Chest X-ray. View position: PA
Patient age: 51
Patient sex: F
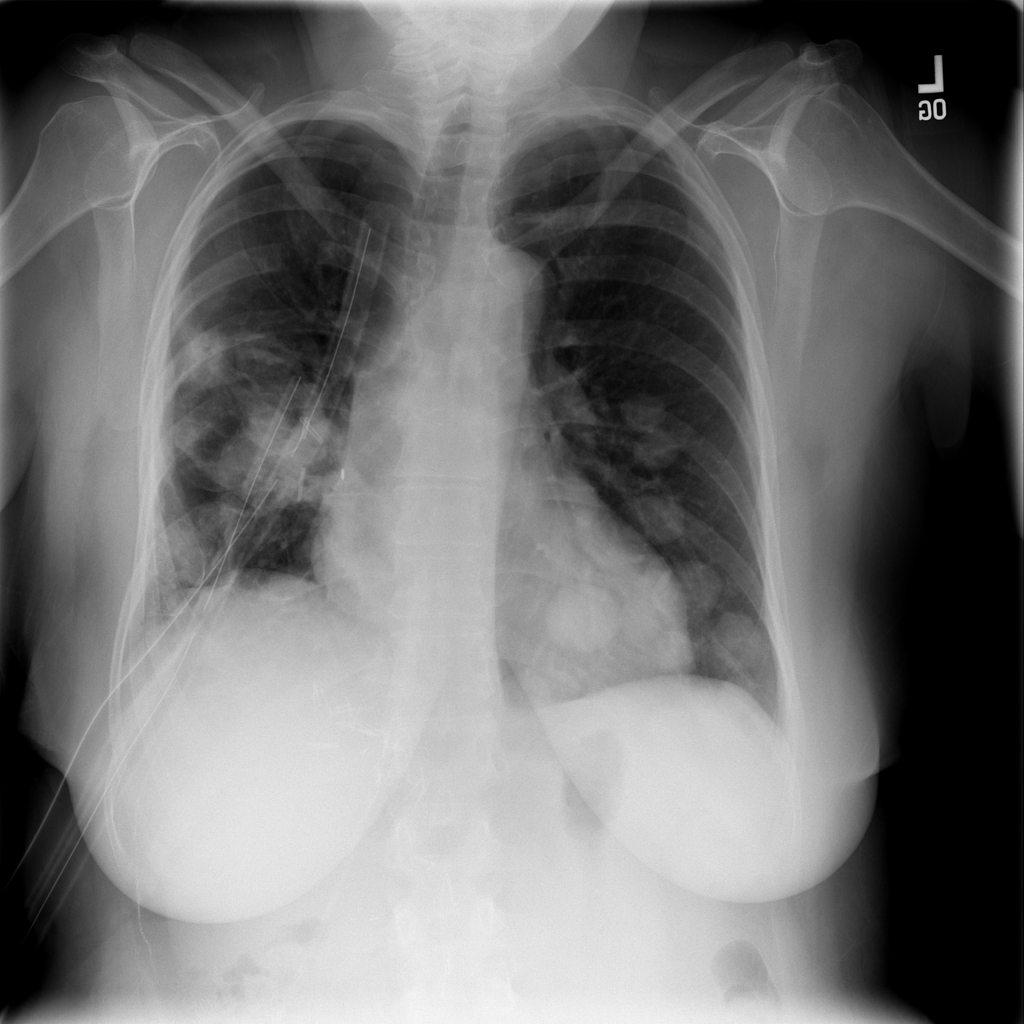
Finding: Pneumothorax